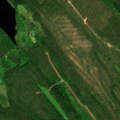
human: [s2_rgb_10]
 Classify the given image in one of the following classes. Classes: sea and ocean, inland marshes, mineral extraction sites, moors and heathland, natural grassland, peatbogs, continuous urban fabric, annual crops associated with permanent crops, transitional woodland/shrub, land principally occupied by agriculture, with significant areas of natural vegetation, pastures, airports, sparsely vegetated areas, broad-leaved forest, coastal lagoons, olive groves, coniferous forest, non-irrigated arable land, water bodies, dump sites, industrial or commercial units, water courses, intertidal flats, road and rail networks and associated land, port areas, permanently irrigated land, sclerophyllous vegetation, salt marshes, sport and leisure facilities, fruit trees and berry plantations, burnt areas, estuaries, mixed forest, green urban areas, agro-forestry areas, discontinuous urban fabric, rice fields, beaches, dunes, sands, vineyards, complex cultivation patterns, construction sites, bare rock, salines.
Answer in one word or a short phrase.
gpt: land principally occupied by agriculture, with significant areas of natural vegetation, coniferous forest, mixed forest